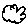
Label: cloud